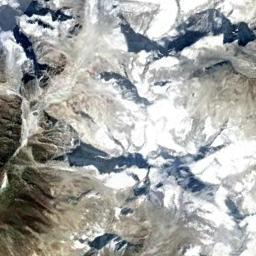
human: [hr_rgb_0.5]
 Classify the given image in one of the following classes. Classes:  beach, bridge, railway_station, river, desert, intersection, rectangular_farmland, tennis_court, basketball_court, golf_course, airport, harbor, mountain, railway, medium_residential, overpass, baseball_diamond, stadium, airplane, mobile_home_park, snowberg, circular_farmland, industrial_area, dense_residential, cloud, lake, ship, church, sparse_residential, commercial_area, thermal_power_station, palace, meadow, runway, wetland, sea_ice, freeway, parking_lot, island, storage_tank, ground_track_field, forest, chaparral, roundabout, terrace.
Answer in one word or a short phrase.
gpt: snowberg